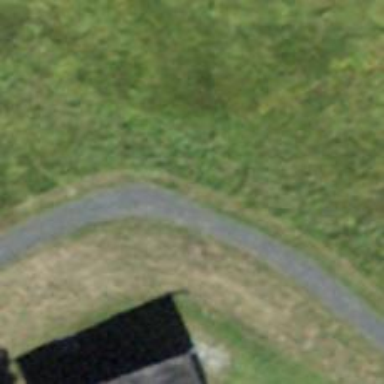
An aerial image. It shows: Path with pebblestone surface.